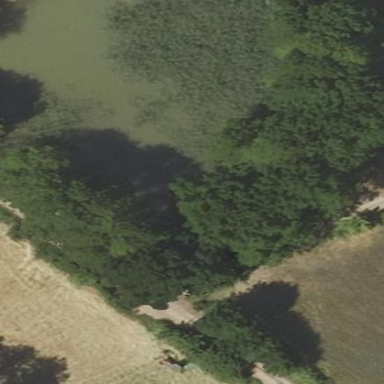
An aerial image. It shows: Peaceful pond surrounded by nature.